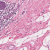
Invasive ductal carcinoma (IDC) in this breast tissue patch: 0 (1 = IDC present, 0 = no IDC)